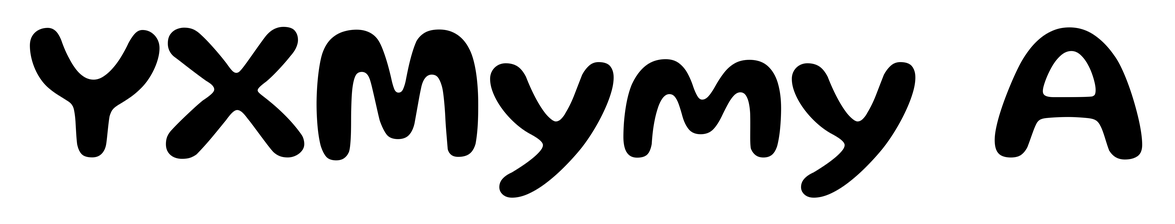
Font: Gluten_Medium